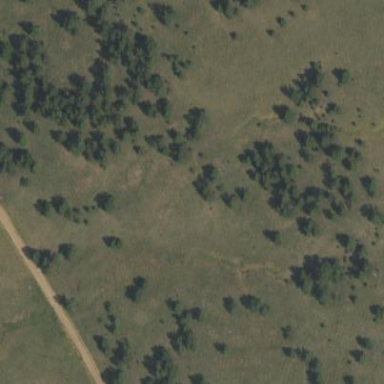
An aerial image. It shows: Evergreen woodland featuring needle-leaved trees.